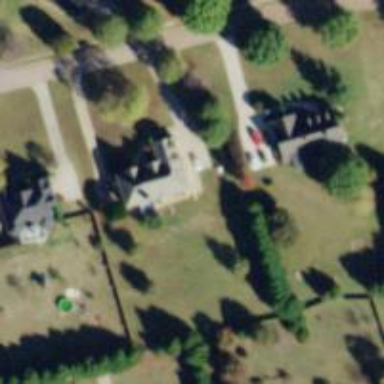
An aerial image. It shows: Driveway leading to service road.